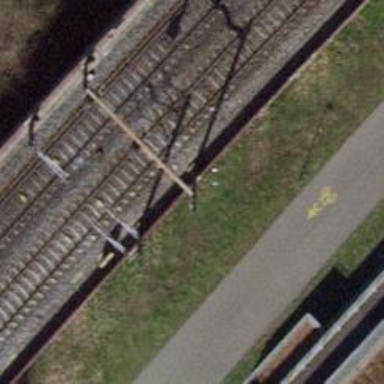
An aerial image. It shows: Railway signal.